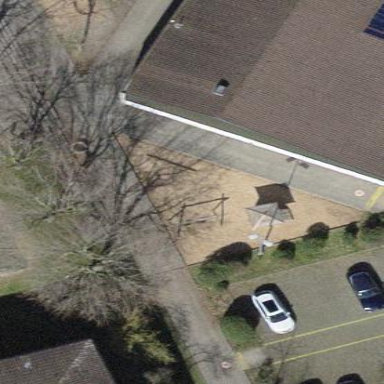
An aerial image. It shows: Playground area for leisure land.